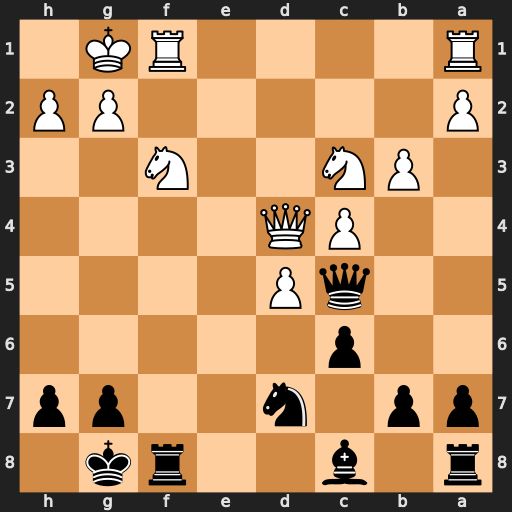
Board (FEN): r1b2rk1/pp1n2pp/2p5/2qP4/2PQ4/1PN2N2/P5PP/R4RK1
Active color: b
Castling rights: -
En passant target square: -
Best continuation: Rxf3 Qxc5 Rxf1+ Rxf1 Nxc5